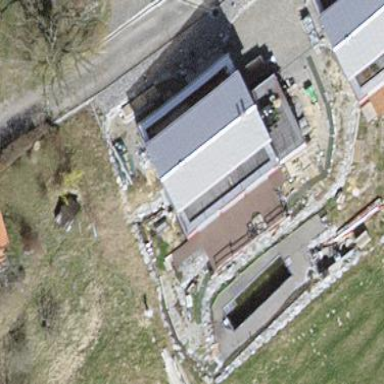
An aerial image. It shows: Detached building.